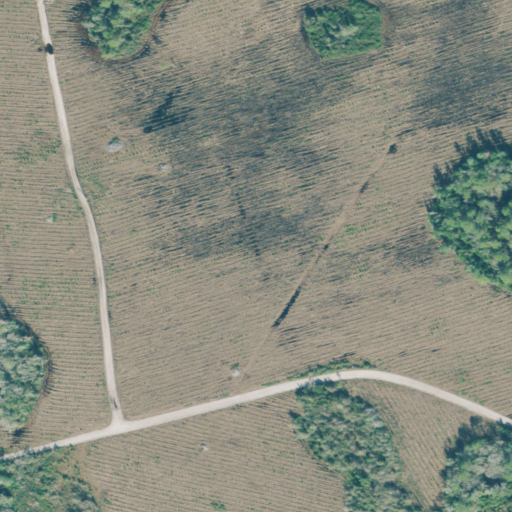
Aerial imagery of island in Georgia named Martin Hammock containing shrub, woody wetlands, open development, low intensity development, medium intensity development, evergreen forest, grassland, and herbaceous wetlands